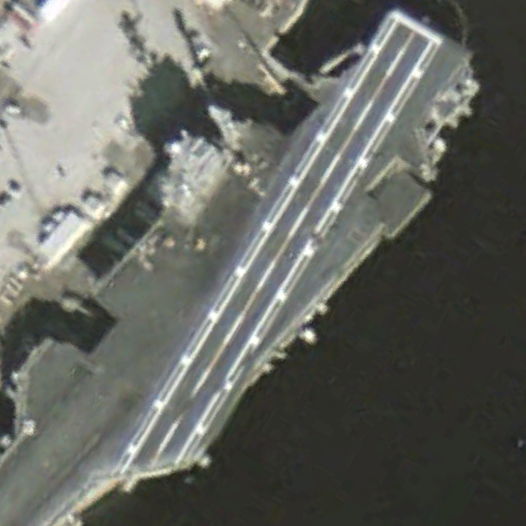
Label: aircraft_carrier